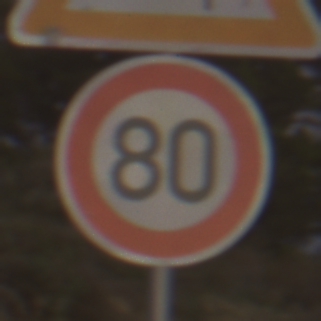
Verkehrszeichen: Geschwindigkeit80
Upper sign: SeitenwindVonRechts
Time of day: Dawn
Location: Outdoor (RoadRail)
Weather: Clear
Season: NotSpecified
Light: Natural